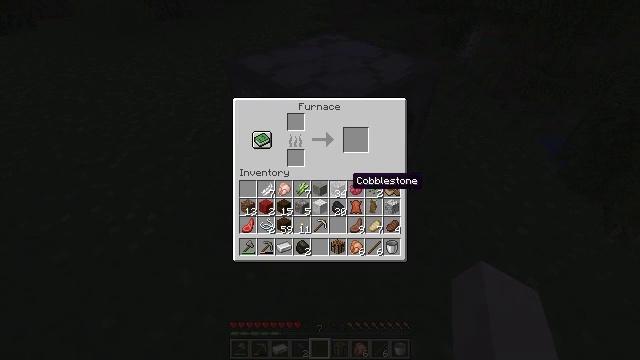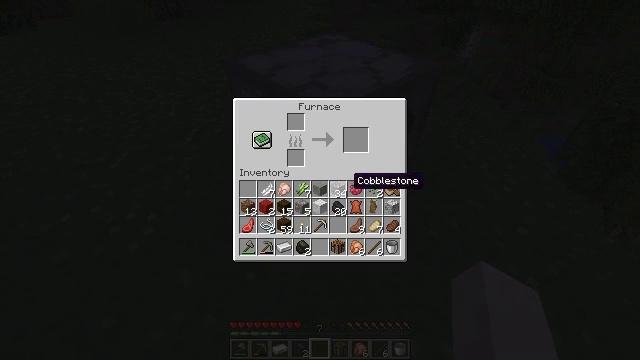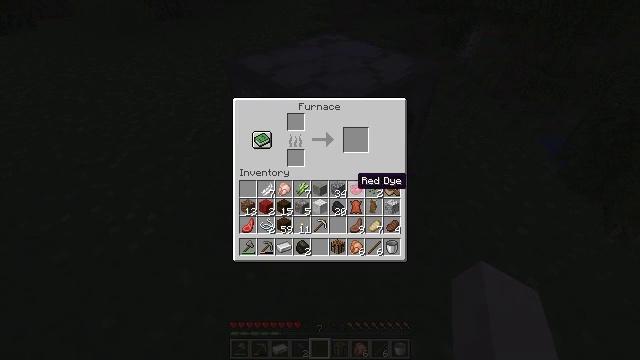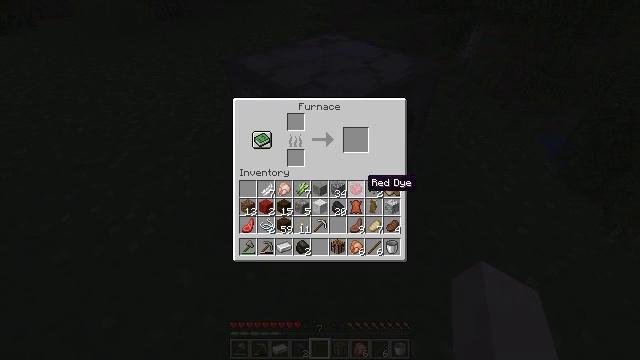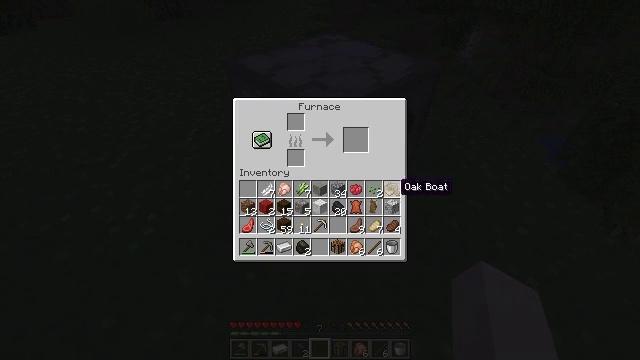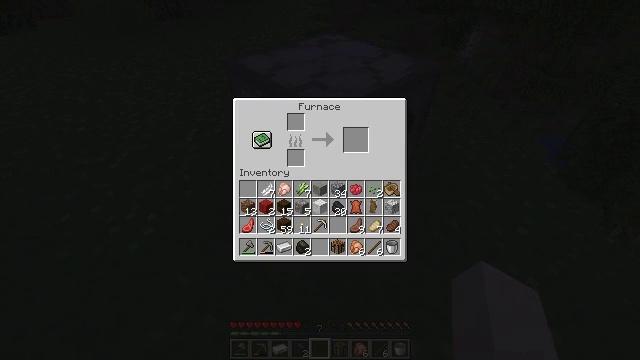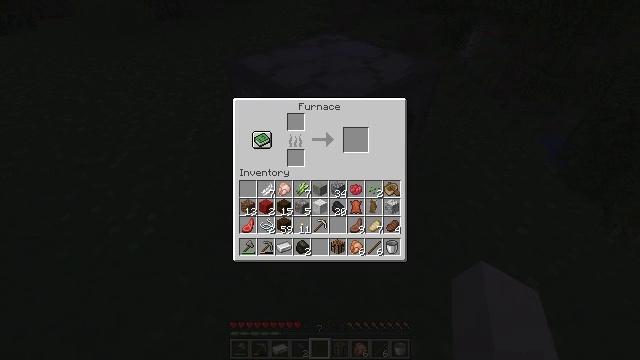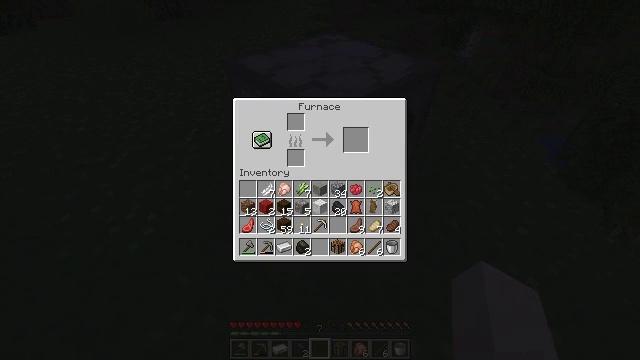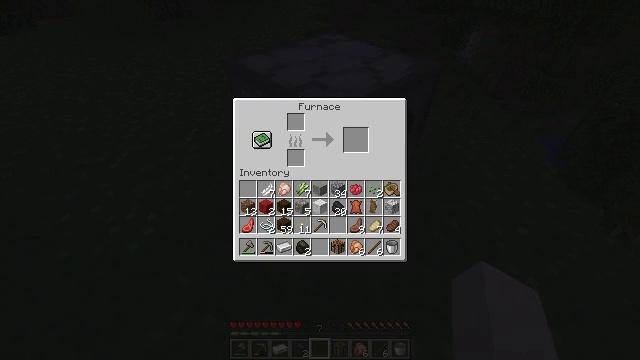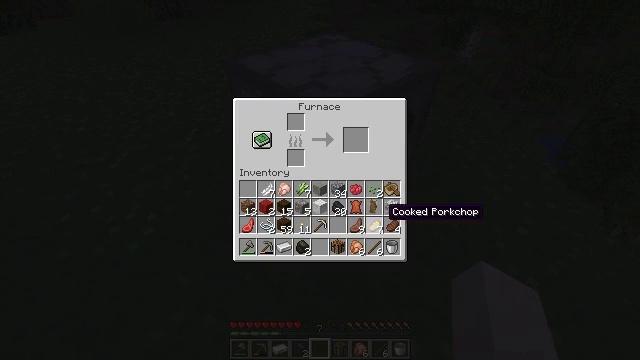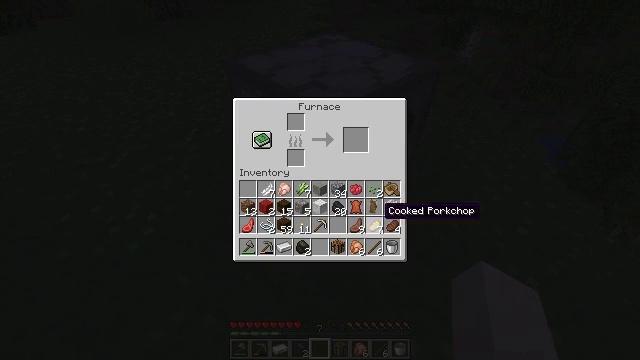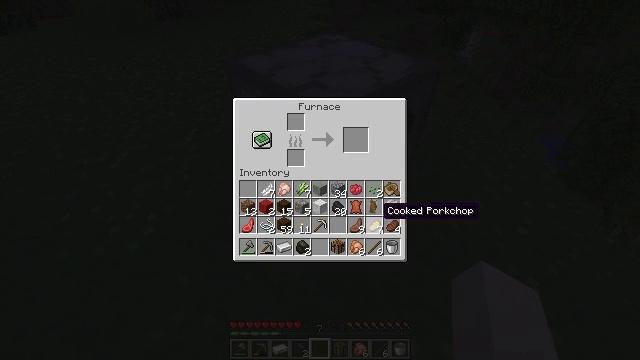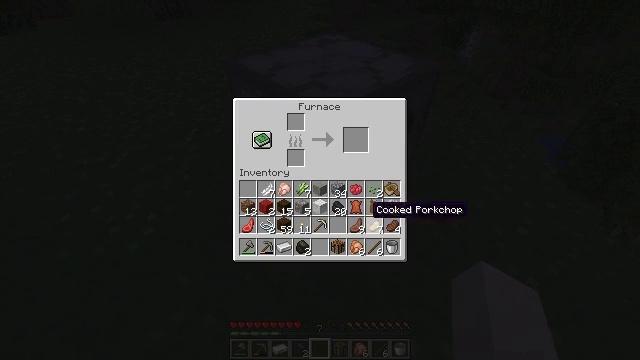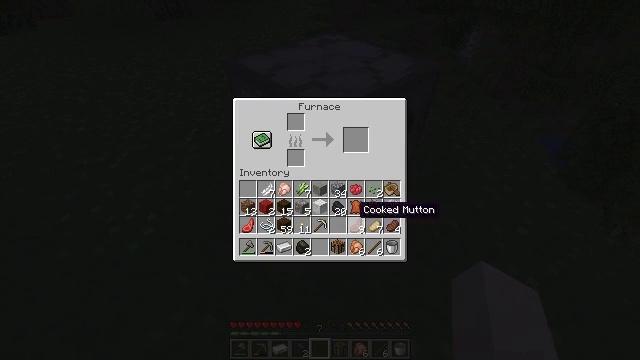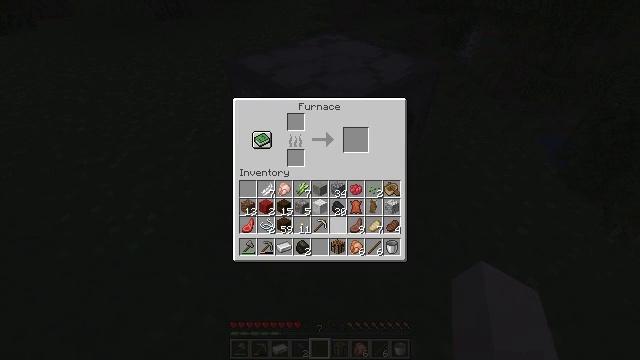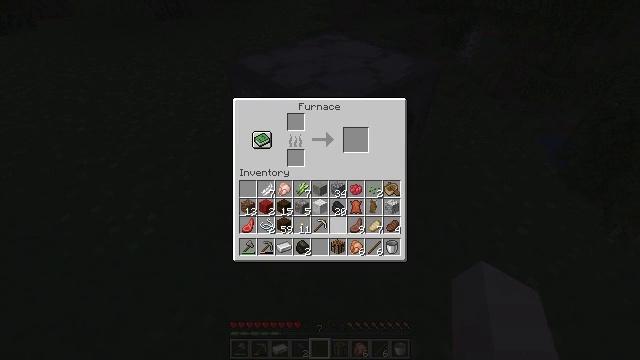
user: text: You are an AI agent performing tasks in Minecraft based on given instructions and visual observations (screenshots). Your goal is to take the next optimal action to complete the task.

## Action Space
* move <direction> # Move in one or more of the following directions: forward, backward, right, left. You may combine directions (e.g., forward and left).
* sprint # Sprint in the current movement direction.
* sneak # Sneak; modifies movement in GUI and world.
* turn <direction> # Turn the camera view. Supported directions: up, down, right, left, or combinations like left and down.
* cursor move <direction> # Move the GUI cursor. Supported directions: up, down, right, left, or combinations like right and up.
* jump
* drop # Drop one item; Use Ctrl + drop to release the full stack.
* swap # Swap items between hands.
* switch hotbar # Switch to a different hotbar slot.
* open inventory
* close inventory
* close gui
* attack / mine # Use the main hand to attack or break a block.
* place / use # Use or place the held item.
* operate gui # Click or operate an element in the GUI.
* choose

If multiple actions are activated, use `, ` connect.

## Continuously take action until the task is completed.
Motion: motion action
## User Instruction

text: Pick up the red bed for relocation.
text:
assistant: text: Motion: no_op
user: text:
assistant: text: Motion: no_op
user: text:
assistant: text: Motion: cursor move right
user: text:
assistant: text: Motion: cursor move right
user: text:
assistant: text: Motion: cursor move right and down
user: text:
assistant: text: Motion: cursor move down
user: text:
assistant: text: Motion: no_op
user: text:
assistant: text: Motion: cursor move left
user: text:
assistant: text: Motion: cursor move left
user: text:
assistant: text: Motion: no_op
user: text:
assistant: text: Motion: no_op
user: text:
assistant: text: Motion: cursor move left
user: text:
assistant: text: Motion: cursor move left
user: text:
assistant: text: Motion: cursor move left
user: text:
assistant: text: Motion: no_op
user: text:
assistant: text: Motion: no_op
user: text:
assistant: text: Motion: no_op
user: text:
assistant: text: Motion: cursor move left
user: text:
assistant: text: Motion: no_op
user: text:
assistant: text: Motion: no_op
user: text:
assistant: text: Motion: no_op
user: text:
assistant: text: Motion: no_op
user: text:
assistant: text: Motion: no_op
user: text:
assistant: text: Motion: no_op
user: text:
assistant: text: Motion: no_op
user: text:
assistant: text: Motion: no_op
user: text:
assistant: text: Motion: no_op
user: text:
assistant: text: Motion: no_op
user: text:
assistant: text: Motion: no_op
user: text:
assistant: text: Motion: no_op